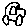
Label: car